Question: Okay, so yesterday I had a toolbar button labeled "Submit". Now, nothing. Either my SDK 2.7 update clobbered it, or I inadvertently dismissed a toolbar. I'm using Visual Studio 2013 with the Azure Tools 2.7. How do I submit my Hive query?

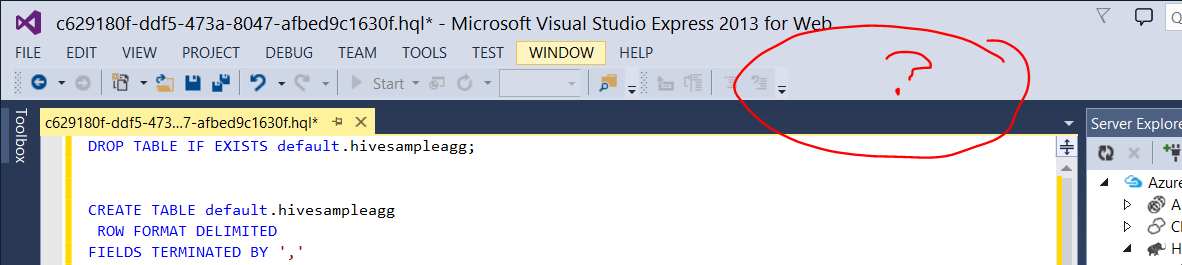
Answer: in the latest version VS Express is not supported, so you might want to use Visual Studio Community instead (which is also a free VS SKU).
<URL>
Sorry for the inconvenience!